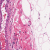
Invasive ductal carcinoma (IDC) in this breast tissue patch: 0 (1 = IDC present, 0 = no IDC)